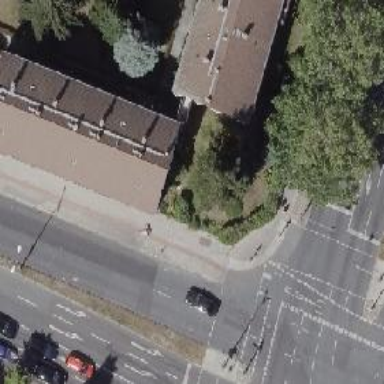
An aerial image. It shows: Sidewalk.